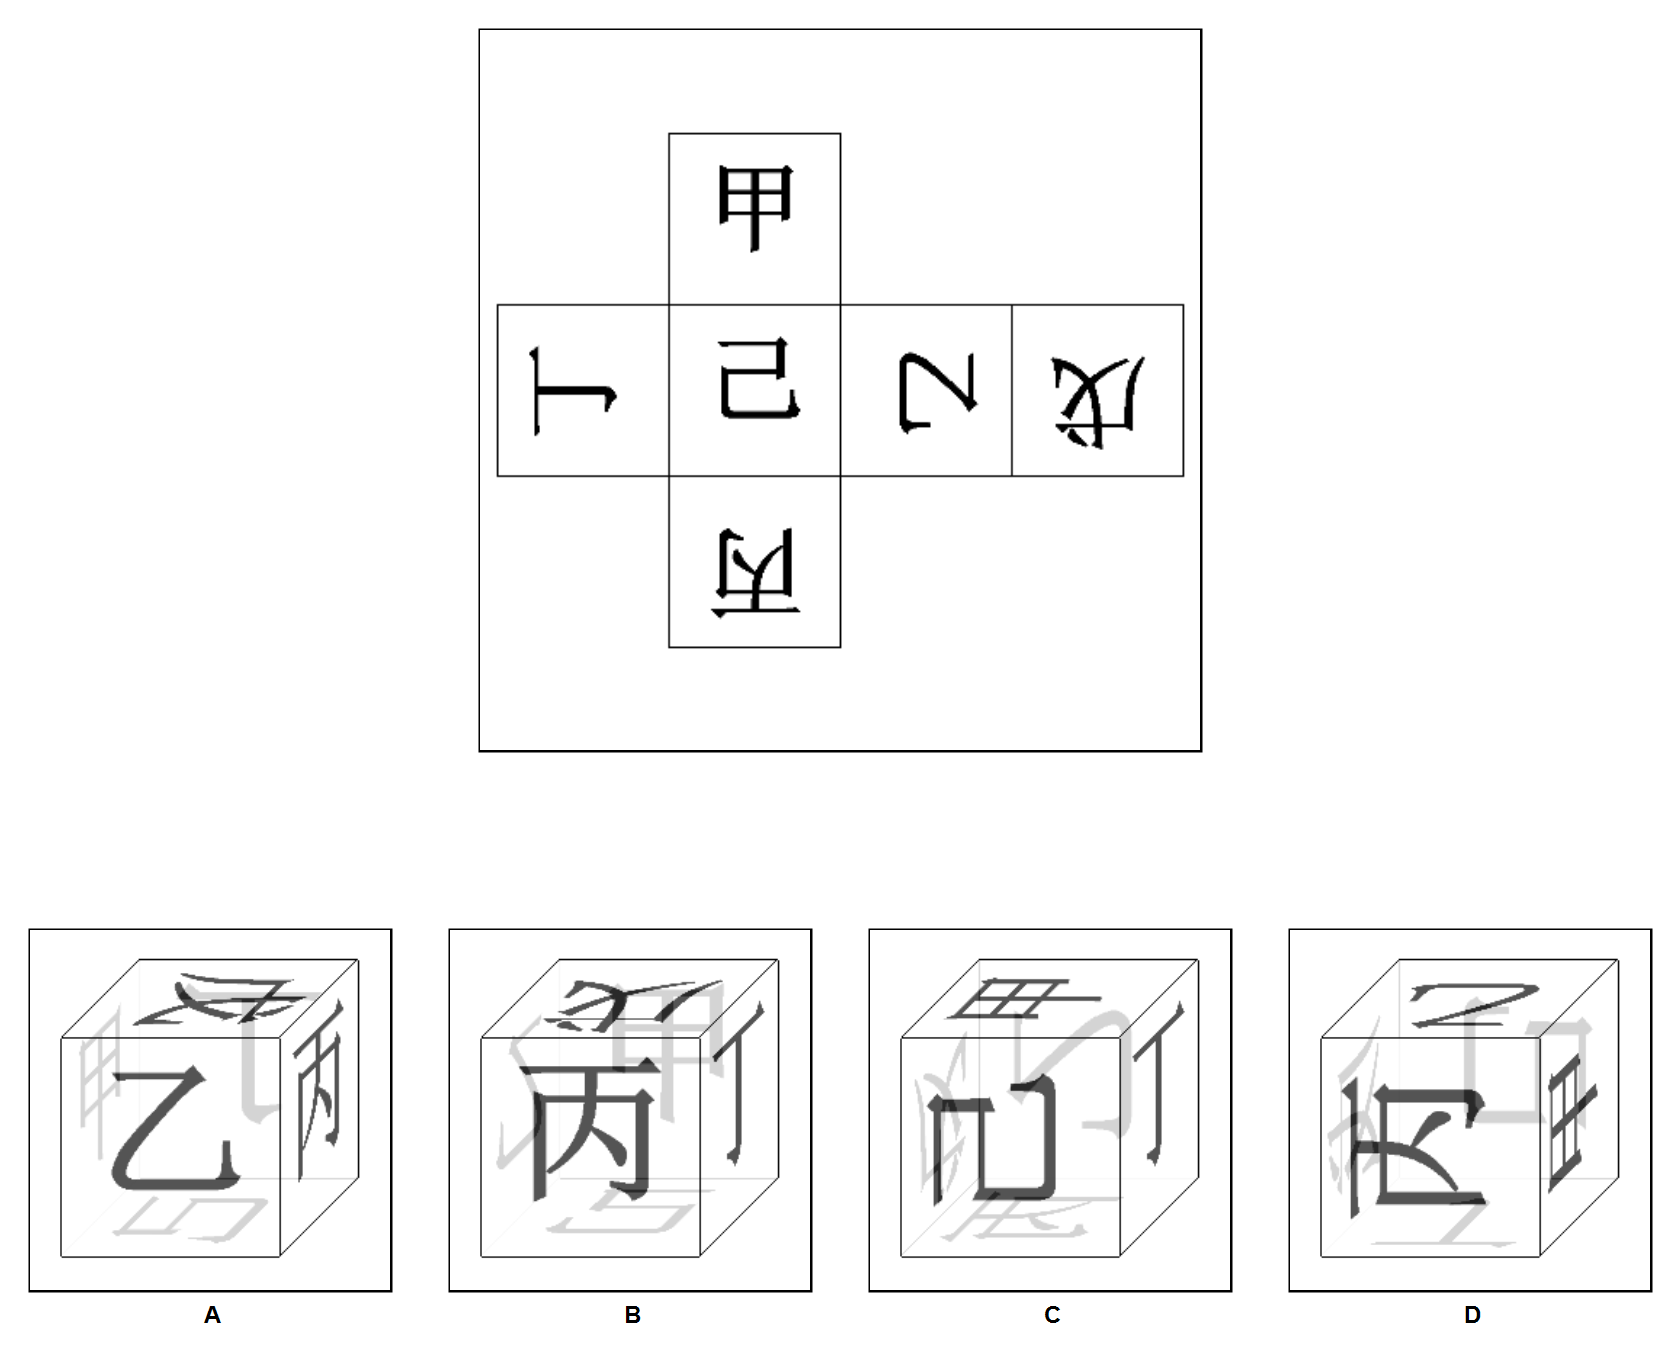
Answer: A